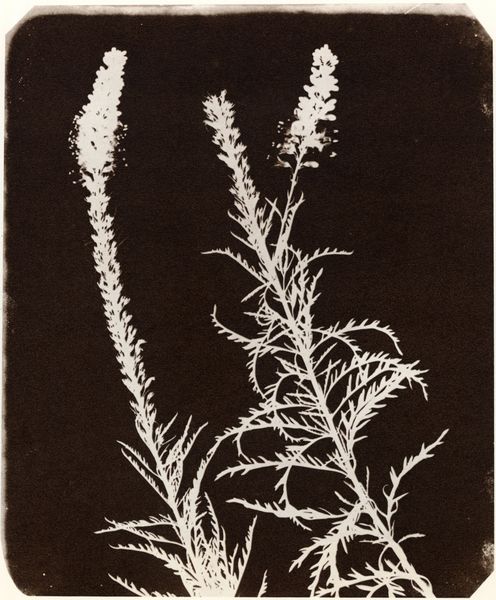
Titel: Studie von Pflanzen
Künstler: William Henry Fox Talbot
Schlagwörter: blätter, dunkel, schatten, weiß, blume, braun, glas, hell, licht, schwarz, blüte, blüten, gras, lang, rahmen, gräser, halme, schilf, blatt, pflanze, pflanzen, stilleben, ecke, getreide, ähre, vegetation, sepia, white, black, dark, gray, grey, old, schmal, kerze, flowers, picture, print, brown, farn, fern, plant, lavendel, gewächs, hoch, striche, foto, fotografie, photographie, punkte, stiel, stiele, rechteck, stengel, druck, schwarz weiß, flora, stängel, kopie, photo, scherenschnitt, negativ, knospen, flower, nature, flat, grass, bushes, plants, ähren, dolde, filigran, black and white, fotographie, outline, roots, abdruck, ablichtung, botanik, aufnahme, meadow, rohr, ancient, leaves, crop, study, fotokopie, branches, biologie, leaf, long, lithograph, samen, blumen, leave, rispe, pollen, blütenstaub, röntgen, contrast, darkness, relief, tan, photograph, photography, stem, blossom, röntgenaufnahme, fotogramm, fotoplatte, boring, corn, wheat, eizen, naturaufnahm, naturaufnahme, unentwickelt, ugly, whit, wiese, d, negative, glass plate, hi, grainy, balck, copy, g, bloom, as, petal, petals, prairie, stencil, weird, delicate, sd, f, grain, prarie, grey scale, stems, stamen, stalk, fauna, herb, herbs, schattenschnitt, bestimmung, imprint, heliograviure, rayographie, weed, stalks, df, fg, tip, dsh, gd, xray, ds, röentgenbiild, fragile, goldenrod, lavendar, photogram, reverse, darogotype, dagurrerotype, 19. jh., blühen, developed, daguerotype, pfoto, fgf, fds, fdsa, ggn, rtd, jmh, mnfd, bracts, pistil, schatelhalm, feathery, feathered, brackets